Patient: sex M, age 76
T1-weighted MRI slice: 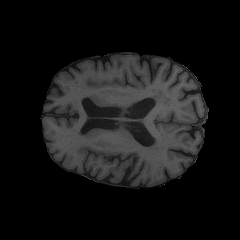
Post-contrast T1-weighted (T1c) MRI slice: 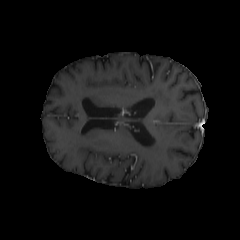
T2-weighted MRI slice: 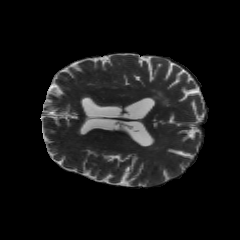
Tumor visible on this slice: yes
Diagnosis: Glioblastoma, IDH-wildtype
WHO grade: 4